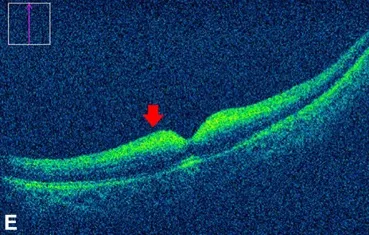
Fundus photography, FFA, and OCT images of the patient. (E,F) thickened and increased reflectivity of the inner retinal layers with a shadowing effect on the outer structures (red arrows). It was difficult to distinguish the inner retinal structure.
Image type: ophthalmic_imaging (oct)